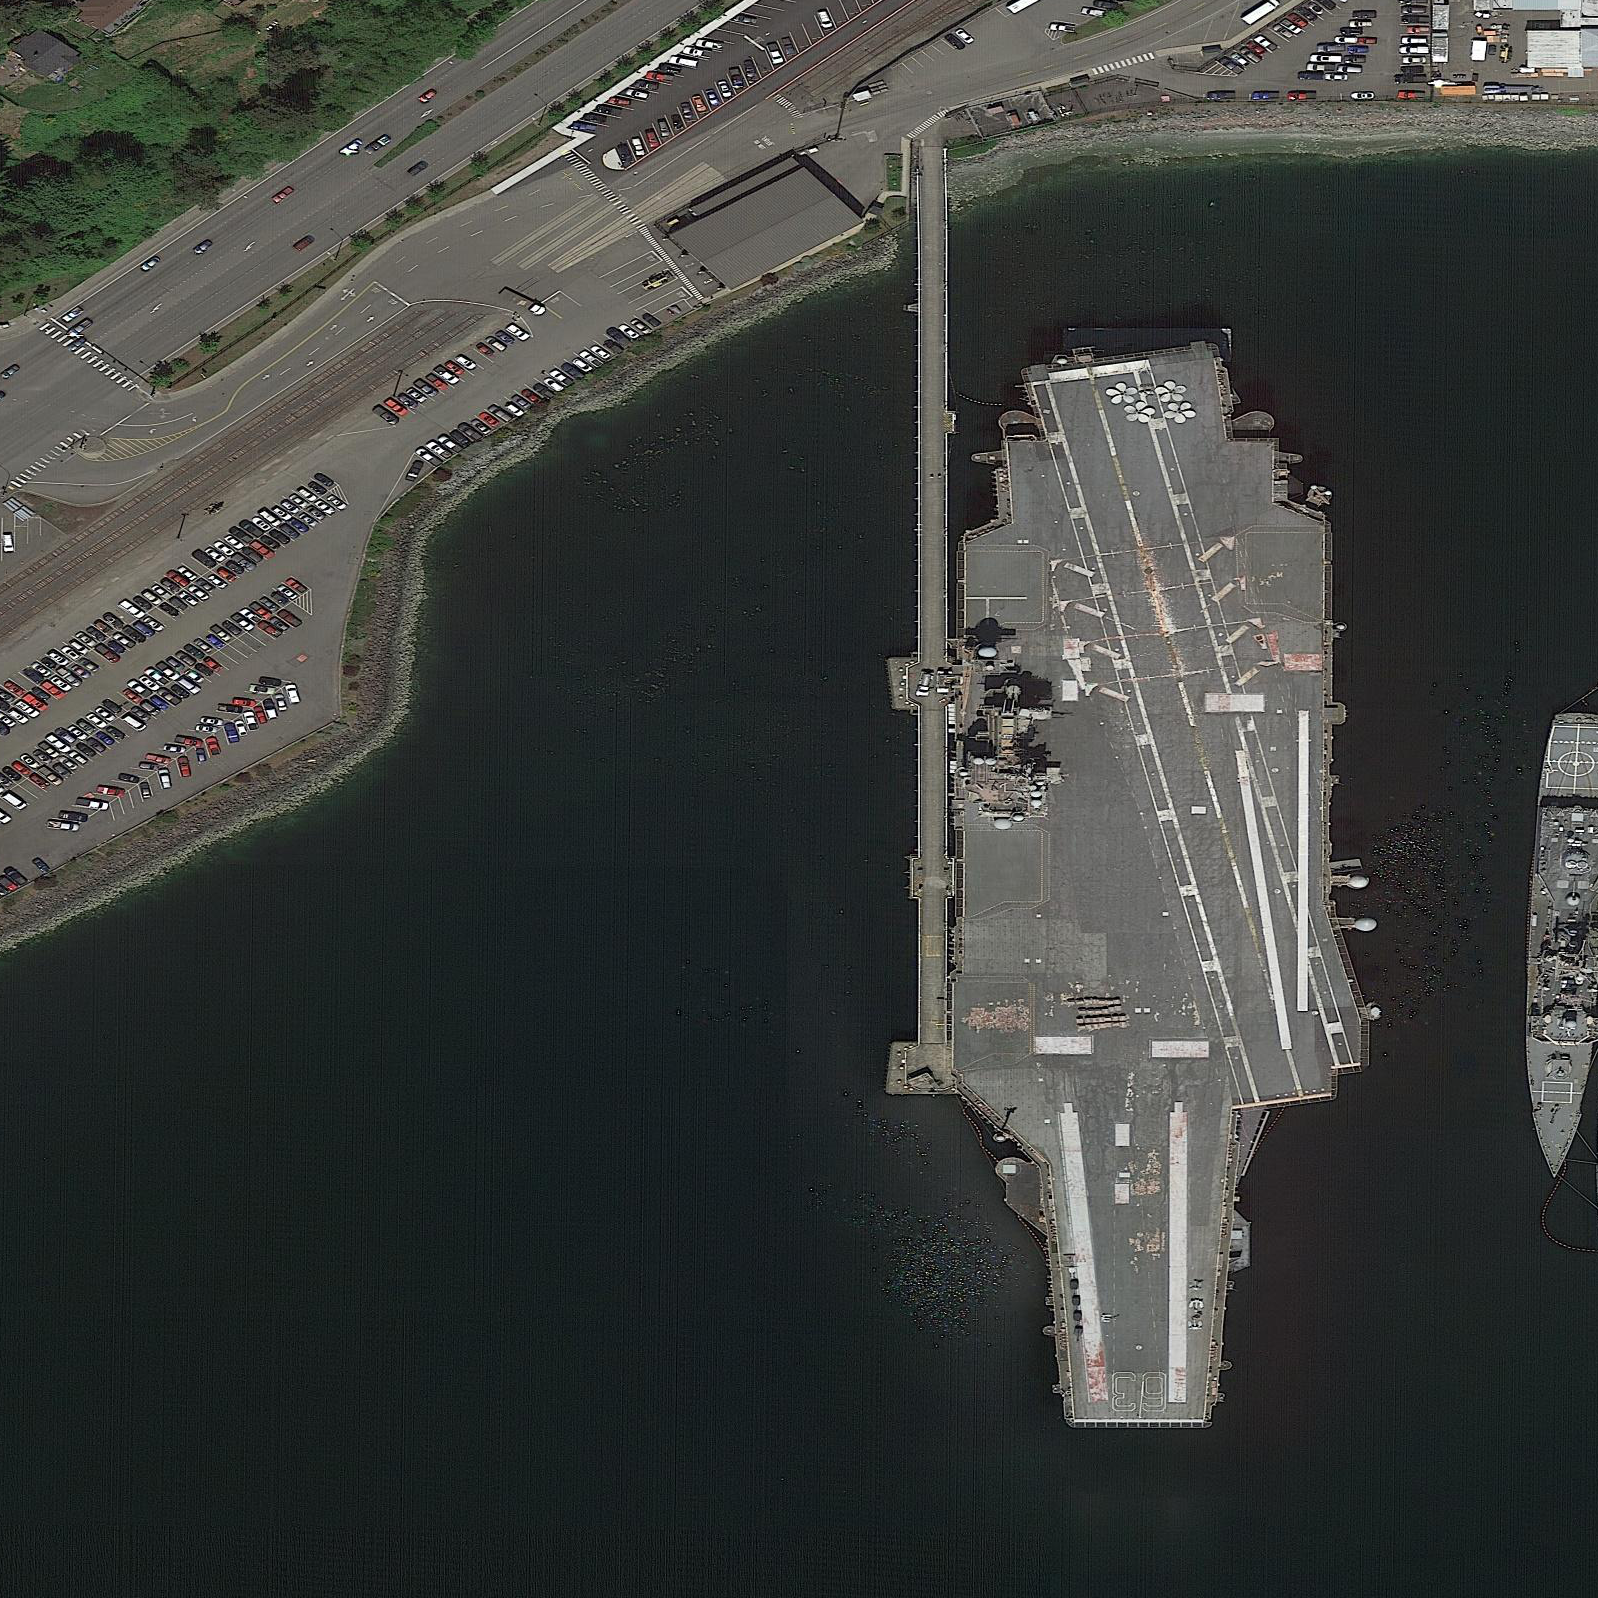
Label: KittyHawk-class_aircraft_carrier